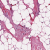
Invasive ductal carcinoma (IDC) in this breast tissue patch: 0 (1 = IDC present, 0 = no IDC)